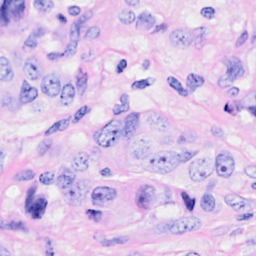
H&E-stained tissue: Breast